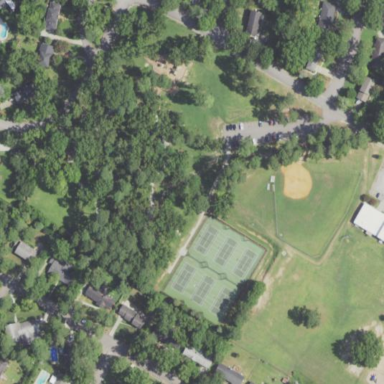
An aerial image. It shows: Park.